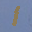
Label: 1